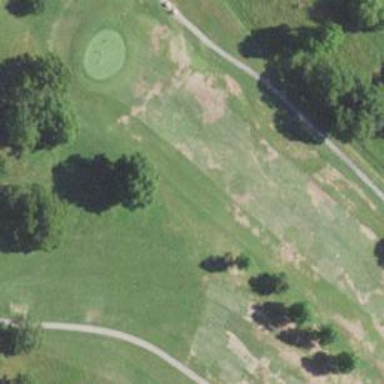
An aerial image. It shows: Golf fairway with grass surface.